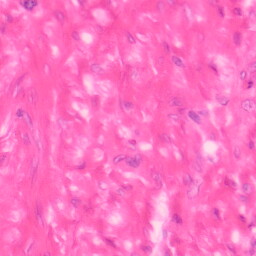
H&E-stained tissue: Colon